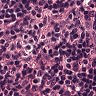
Metastatic tissue present: no